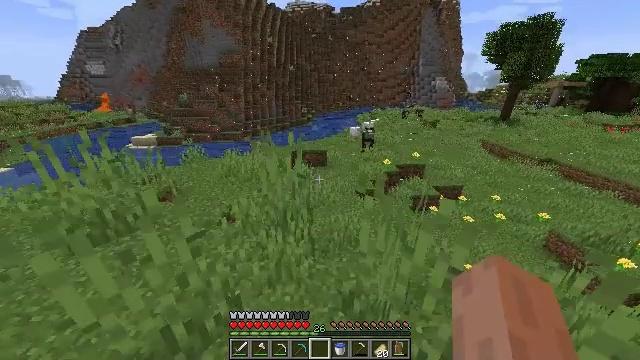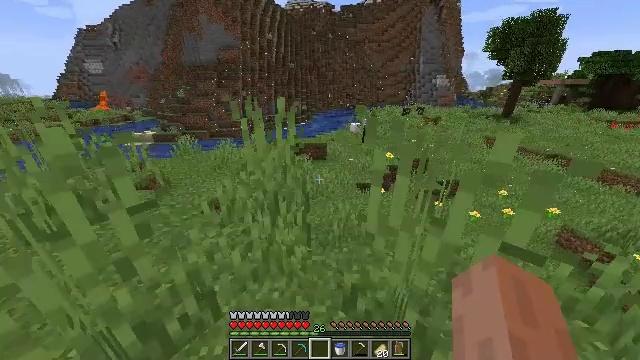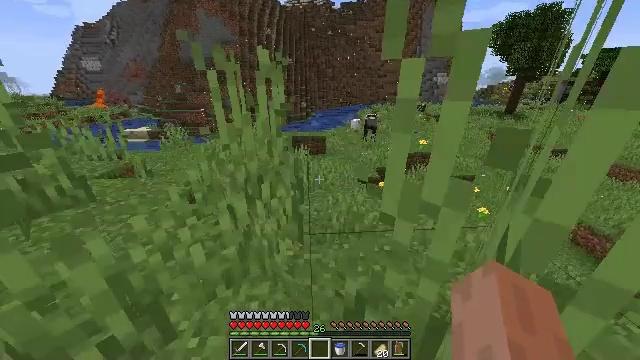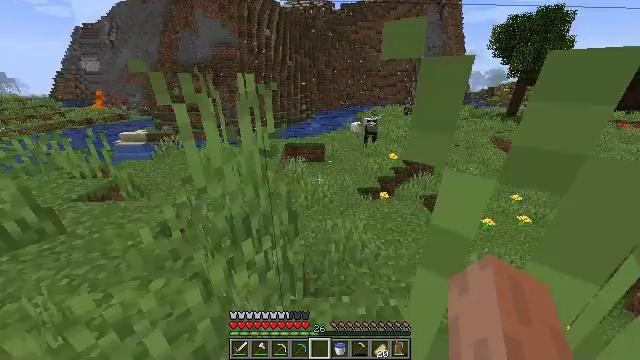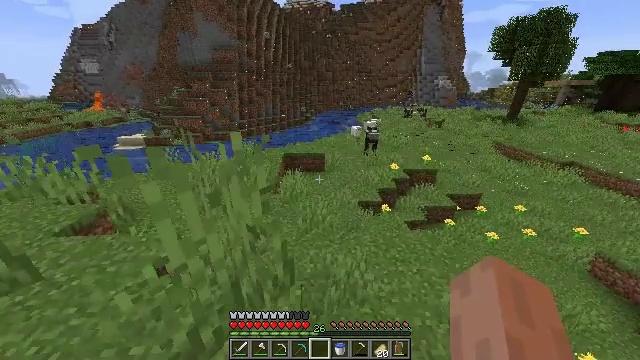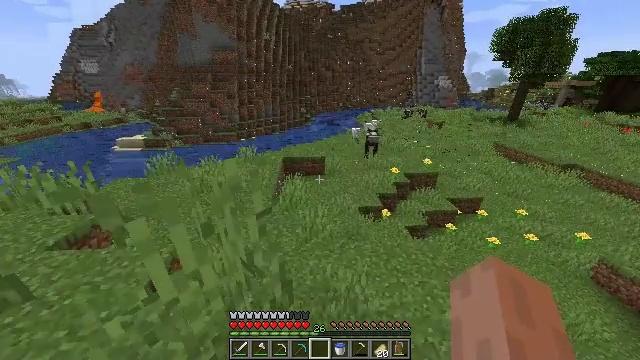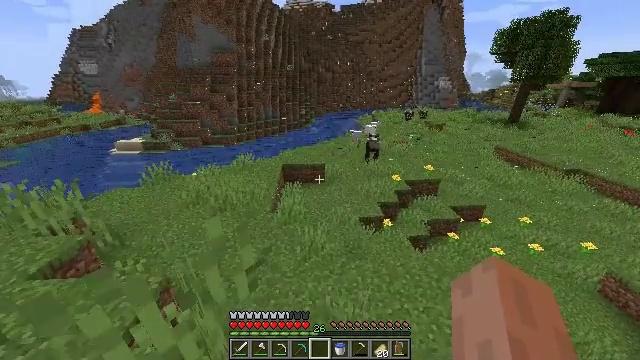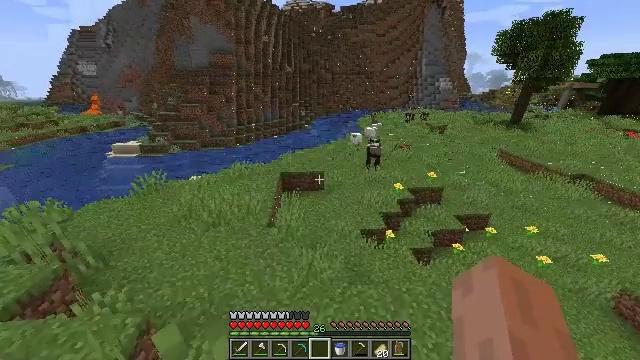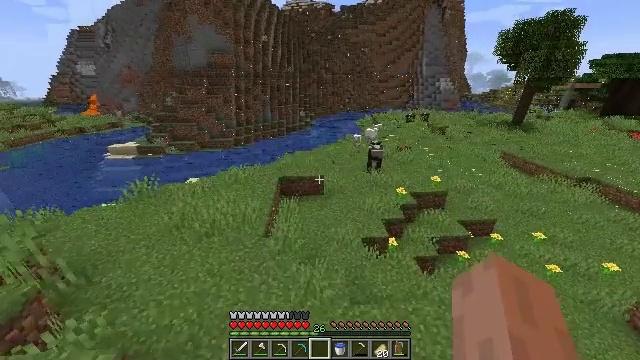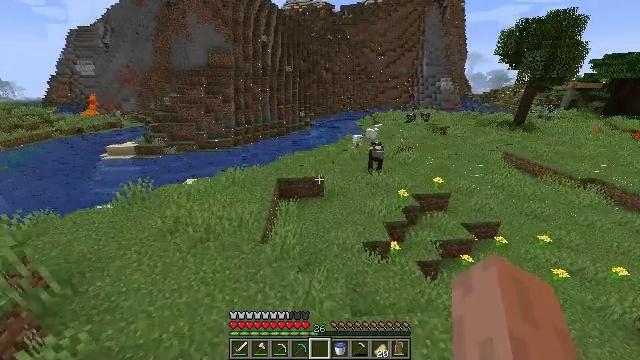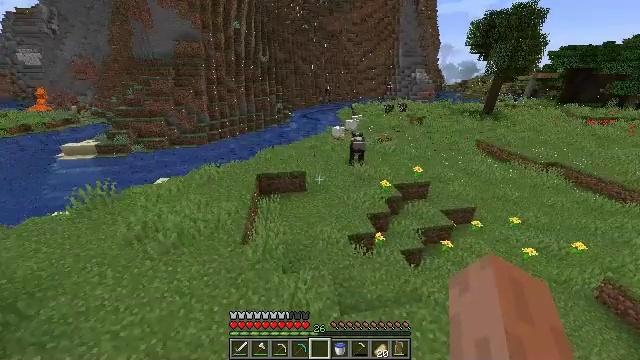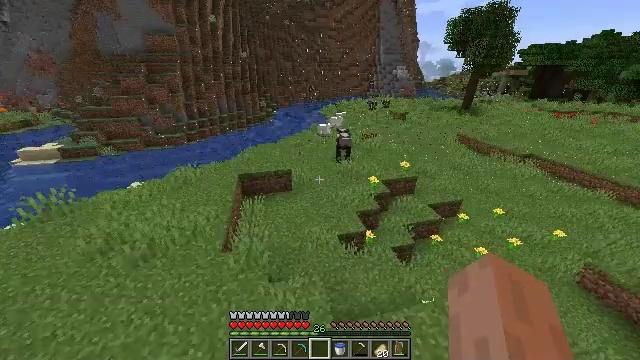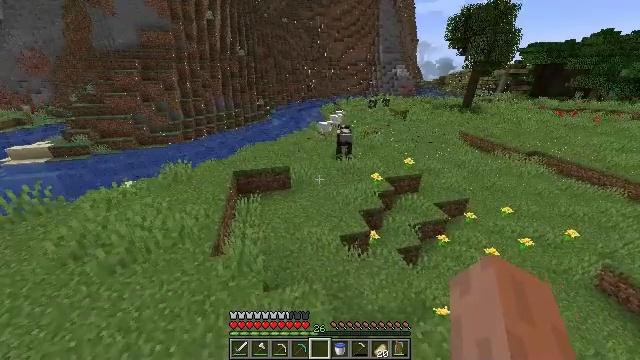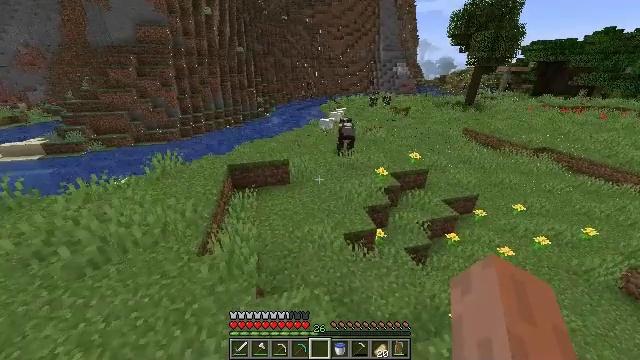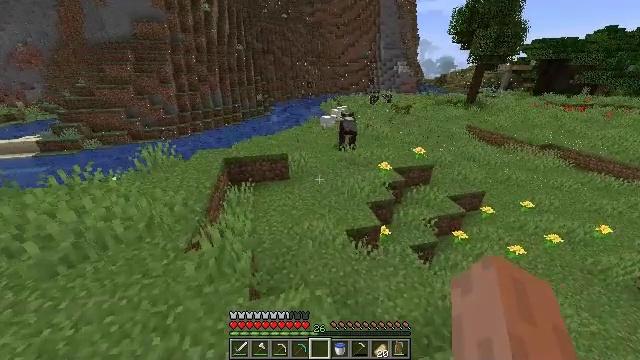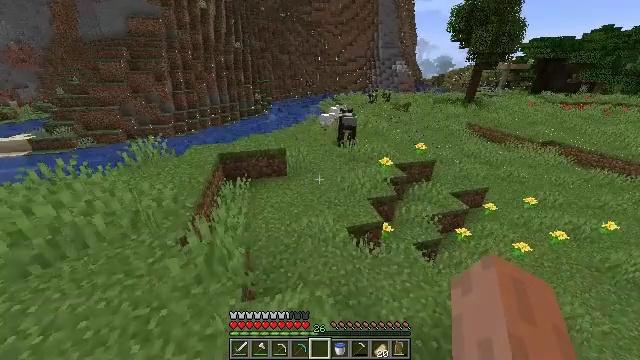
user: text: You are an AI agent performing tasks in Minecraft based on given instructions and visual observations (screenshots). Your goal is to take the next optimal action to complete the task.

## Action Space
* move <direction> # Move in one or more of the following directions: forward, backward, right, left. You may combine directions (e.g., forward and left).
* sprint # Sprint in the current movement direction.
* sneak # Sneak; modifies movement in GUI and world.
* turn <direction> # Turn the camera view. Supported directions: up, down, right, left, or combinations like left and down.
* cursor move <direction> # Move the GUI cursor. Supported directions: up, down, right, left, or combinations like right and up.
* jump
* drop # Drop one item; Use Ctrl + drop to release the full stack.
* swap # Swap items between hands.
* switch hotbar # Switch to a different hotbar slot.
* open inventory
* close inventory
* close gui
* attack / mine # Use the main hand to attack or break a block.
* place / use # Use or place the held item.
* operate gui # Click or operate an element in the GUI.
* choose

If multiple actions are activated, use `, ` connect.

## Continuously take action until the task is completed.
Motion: motion action
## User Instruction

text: Left click to destroy the birch fence.
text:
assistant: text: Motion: move forward, sprint, jump
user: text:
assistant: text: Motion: move forward, sprint, jump
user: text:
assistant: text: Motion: move forward, sprint, jump
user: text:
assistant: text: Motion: move forward, sprint, jump
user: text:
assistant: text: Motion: move forward, sprint, jump
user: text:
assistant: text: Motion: move forward, sprint, jump
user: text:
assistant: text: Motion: move forward, sprint, jump
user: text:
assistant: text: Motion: move forward, sprint, jump
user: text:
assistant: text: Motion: move forward, sprint, jump
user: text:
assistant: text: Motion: move forward, sprint, turn right and down, jump
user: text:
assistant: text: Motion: move forward, sprint, turn right, jump
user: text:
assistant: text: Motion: move forward, sprint, jump
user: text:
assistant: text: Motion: move forward, sprint, jump
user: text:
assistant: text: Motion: move forward, sprint, jump
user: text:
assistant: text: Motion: move forward, sprint, jump
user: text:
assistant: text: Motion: move forward, sprint, turn right and up, jump
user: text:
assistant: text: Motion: move forward, sprint, jump
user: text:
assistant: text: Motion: move forward, sprint, jump
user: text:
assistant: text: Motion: move forward, sprint, jump
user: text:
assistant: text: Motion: move forward, sprint, jump
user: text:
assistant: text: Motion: move forward, sprint, turn right, jump
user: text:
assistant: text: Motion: move forward, sprint, turn right, jump
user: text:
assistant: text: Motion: move forward, sprint, turn right, jump
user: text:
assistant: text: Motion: move forward, sprint, turn right, jump
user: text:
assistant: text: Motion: move forward, sprint, turn right, jump
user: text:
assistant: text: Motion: move forward and move right, sprint, turn right, jump
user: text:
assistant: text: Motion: move forward and move right, sprint, jump
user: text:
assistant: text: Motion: move forward and move right, sprint, jump
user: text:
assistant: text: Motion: move forward and move right, sprint, jump
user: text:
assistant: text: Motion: move forward and move right, sprint, jump